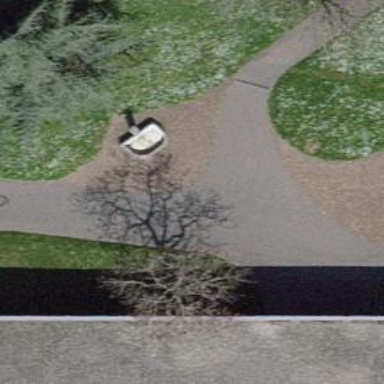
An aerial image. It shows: Beautiful fountain.